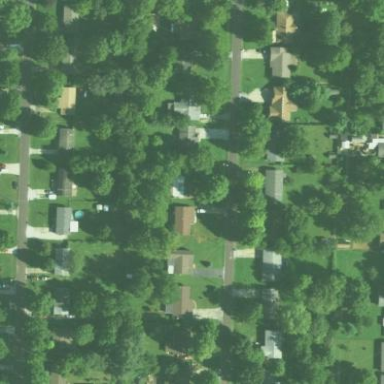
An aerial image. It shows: Residential area composed of single-family homes.